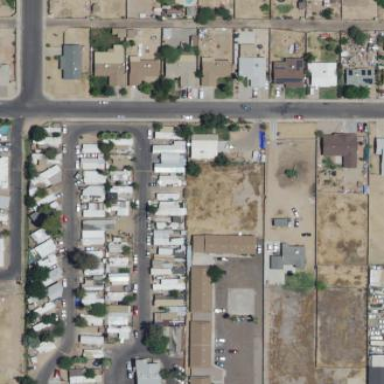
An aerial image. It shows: Residential area designated as trailer park.